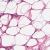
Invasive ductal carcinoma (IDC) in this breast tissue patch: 0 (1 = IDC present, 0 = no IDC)